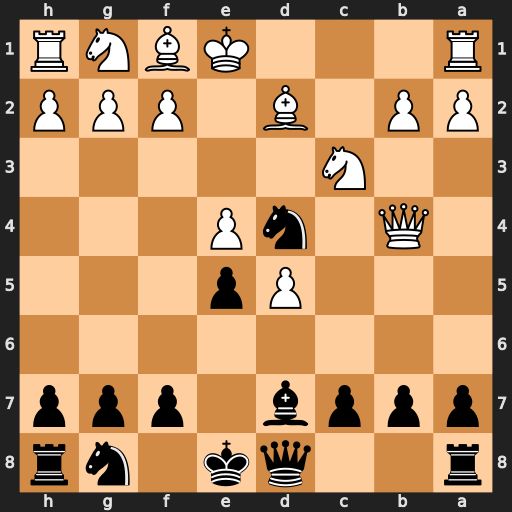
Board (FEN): r2qk1nr/pppb1ppp/8/3Pp3/1Q1nP3/2N5/PP1B1PPP/R3KBNR
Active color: b
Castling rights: KQkq
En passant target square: -
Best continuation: Nc2+ Kd1 Nxb4